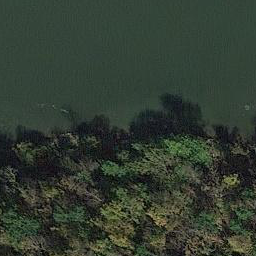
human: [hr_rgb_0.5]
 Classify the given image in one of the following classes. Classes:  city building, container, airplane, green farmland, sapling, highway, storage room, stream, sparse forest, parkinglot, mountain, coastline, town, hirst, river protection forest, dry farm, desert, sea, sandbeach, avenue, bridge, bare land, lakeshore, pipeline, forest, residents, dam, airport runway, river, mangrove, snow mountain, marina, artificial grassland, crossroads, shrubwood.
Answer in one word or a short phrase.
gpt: river protection forest